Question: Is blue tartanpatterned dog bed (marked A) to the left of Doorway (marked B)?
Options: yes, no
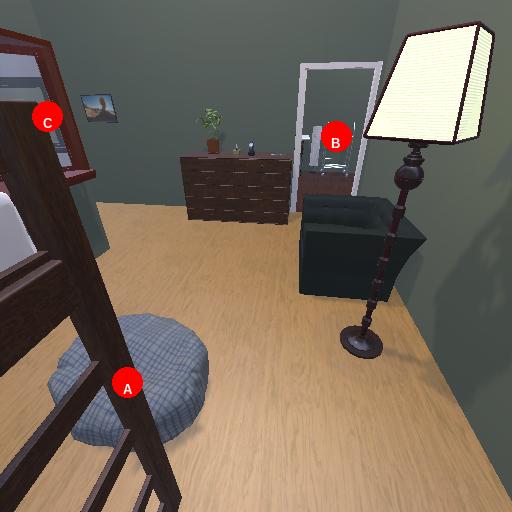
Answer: yes